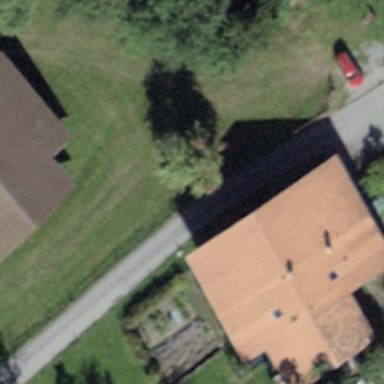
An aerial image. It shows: Residential building.